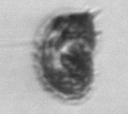
Label: Amylax